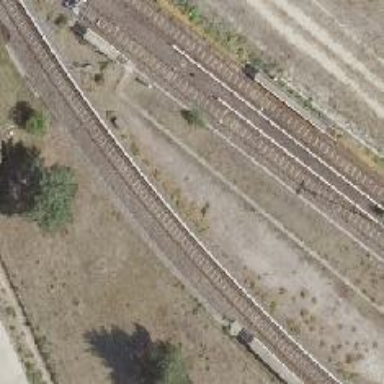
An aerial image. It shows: Yard with bottom electrified rail.